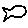
Label: fish